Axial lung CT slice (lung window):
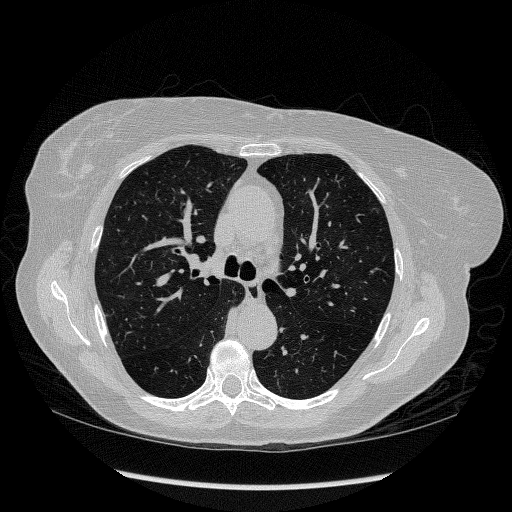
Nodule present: no